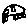
Label: car